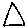
Label: triangle